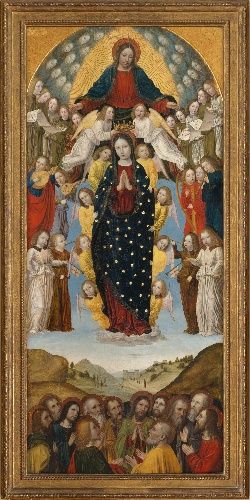
Title: The Assumption of the Virgin
Artist: Bergognone (Ambrogio di Stefano da Fossano)
Artist bio: Italian, Milan ca. 1453–1523 Milan
Object type: Painting
Classification: Paintings
Medium: Oil and gold on wood
Dimensions: 95 3/8 x 42 1/2 in. (242.3 x 108 cm)
Department: European Paintings
Credit line: Fletcher Fund, 1926
Accession year: 1927
Repository: Metropolitan Museum of Art, New York, NY
Tags: Assumption of the Virgin|Angels|Virgin Mary